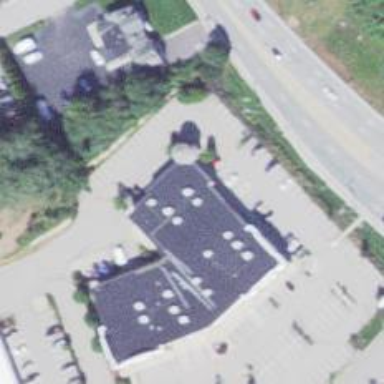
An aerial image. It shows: Healthcare clinic.